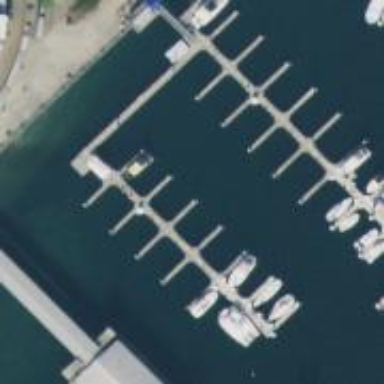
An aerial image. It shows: Pier with mooring facilities.